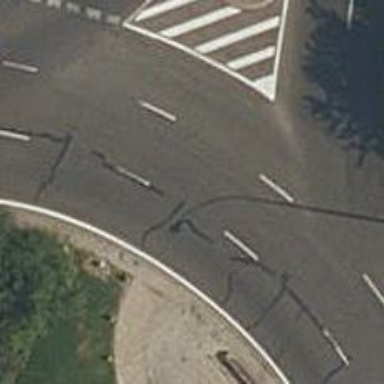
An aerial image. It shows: Secondary road with asphalt surface leading to roundabout.